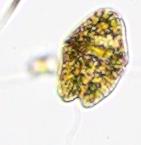
Label: Akashiwo